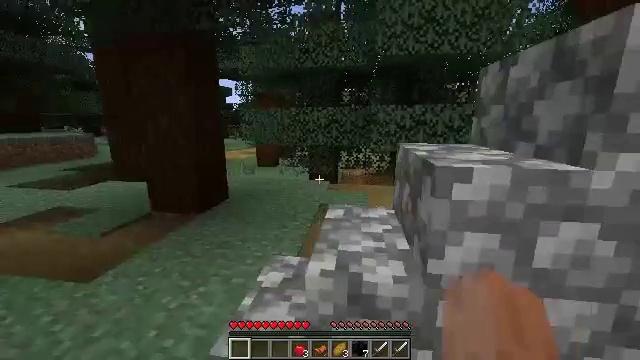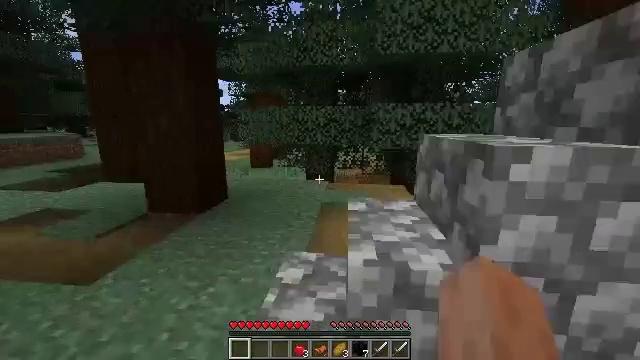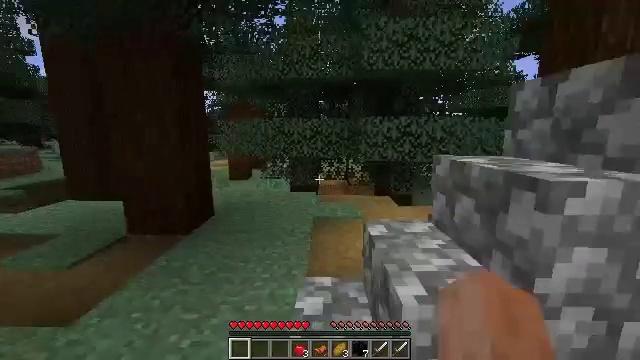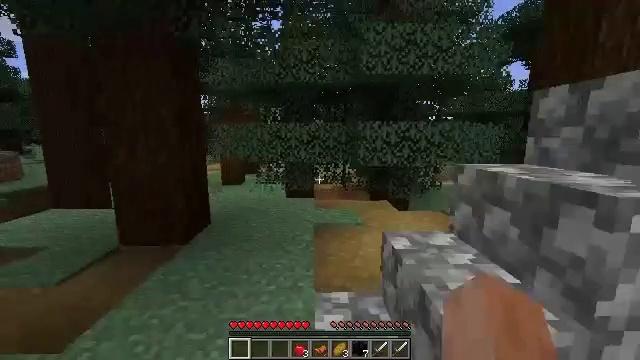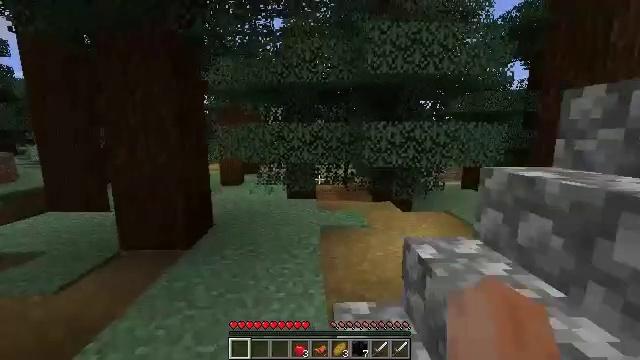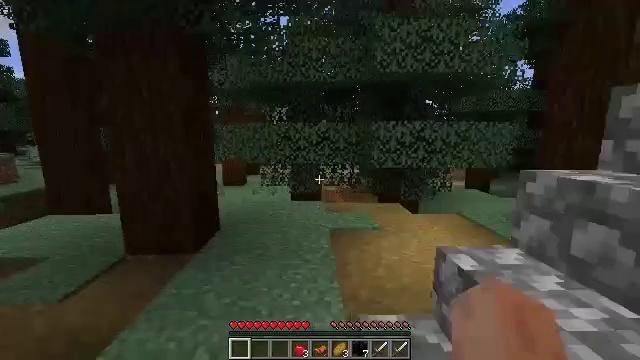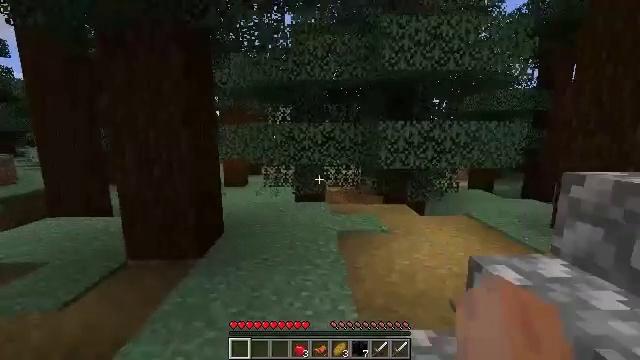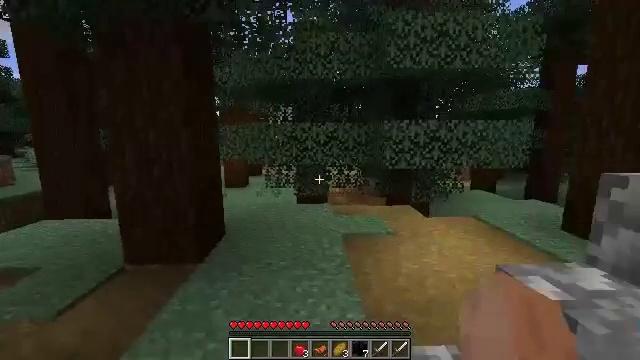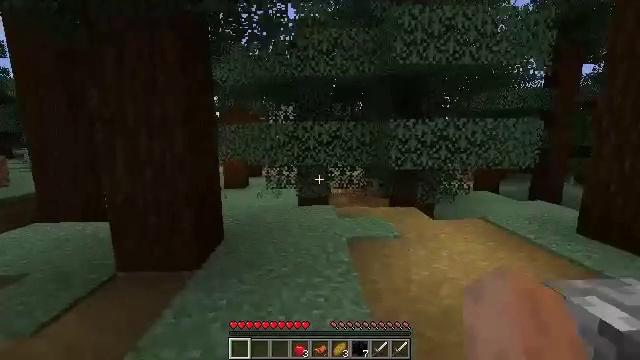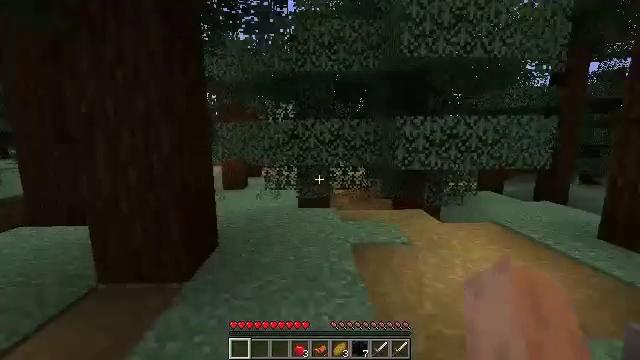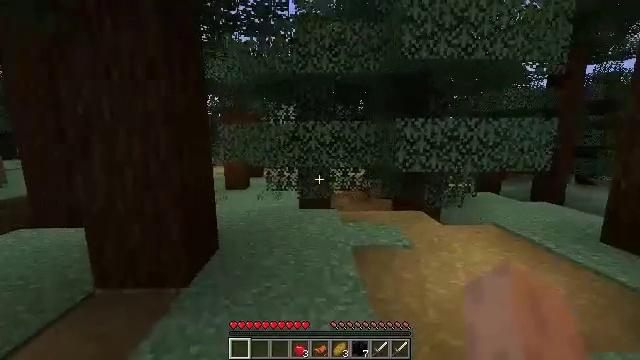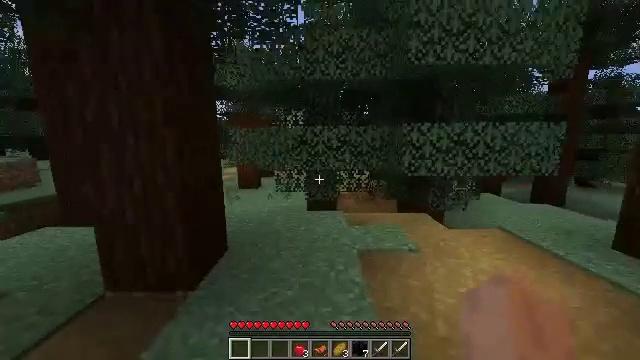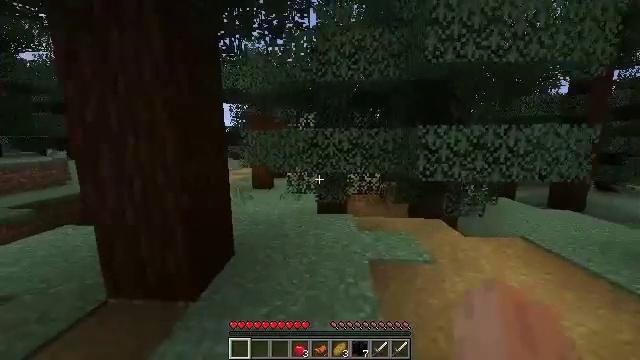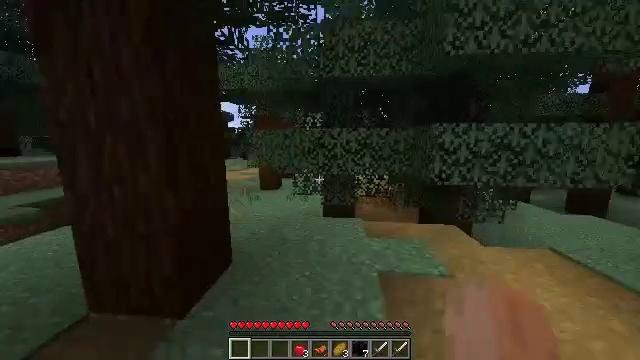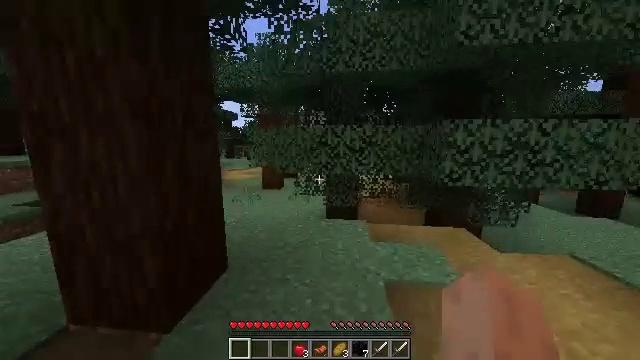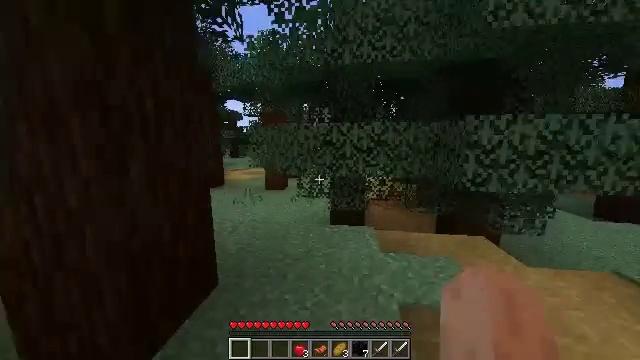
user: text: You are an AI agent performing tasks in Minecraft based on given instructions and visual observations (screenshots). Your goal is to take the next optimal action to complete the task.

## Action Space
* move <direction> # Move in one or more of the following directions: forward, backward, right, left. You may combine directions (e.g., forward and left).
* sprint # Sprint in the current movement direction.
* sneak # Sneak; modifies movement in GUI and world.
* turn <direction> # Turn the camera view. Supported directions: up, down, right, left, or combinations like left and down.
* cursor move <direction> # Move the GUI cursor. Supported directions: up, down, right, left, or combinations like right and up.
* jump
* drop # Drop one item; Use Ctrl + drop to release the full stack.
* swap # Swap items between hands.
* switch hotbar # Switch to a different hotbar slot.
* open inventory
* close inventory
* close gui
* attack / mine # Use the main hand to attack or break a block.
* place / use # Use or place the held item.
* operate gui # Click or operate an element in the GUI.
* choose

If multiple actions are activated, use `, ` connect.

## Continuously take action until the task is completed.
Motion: motion action
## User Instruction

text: Dismantle the blue bed.
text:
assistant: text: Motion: move left, turn right
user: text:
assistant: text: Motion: move forward and move left, turn right and up
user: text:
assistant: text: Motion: move forward and move left, turn right
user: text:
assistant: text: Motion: move forward and move left
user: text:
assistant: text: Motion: move forward and move left
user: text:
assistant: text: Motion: move forward
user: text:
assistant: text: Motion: move forward
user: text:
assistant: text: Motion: move forward
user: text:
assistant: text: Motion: move forward, sprint
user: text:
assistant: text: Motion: move forward, sprint
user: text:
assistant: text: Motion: move forward, sprint, turn left
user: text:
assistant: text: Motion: move forward, sprint, turn left
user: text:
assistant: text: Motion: move forward, turn left
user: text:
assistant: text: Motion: move forward
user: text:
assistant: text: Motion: move forward, turn left
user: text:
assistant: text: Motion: move forward, turn left
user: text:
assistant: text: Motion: move forward, turn left
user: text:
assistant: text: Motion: move forward, turn left
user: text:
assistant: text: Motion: move forward, turn left
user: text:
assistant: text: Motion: move forward, turn left
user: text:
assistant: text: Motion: move forward, turn left
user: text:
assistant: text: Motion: move forward, turn left
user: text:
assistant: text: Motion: move forward
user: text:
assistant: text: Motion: move forward
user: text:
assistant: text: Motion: move forward
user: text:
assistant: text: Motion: move forward
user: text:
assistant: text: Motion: move forward
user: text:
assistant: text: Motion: move forward
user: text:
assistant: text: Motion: move forward and move left
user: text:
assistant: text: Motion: move forward and move left